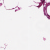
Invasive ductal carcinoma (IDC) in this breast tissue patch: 0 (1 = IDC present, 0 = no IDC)